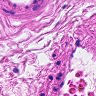
Metastatic tissue present: no